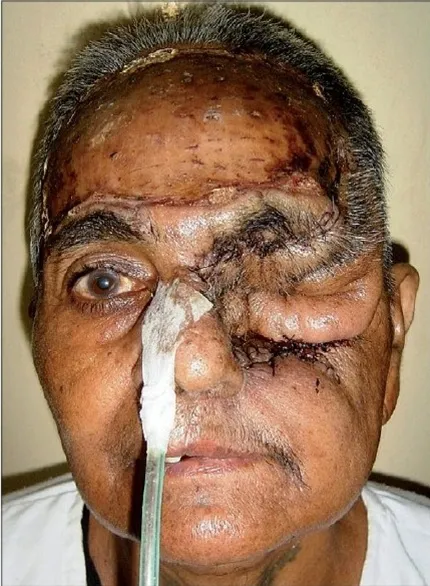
Well-adhered flap with good healing - AP view.
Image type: medical_photograph (other_medical_photograph)